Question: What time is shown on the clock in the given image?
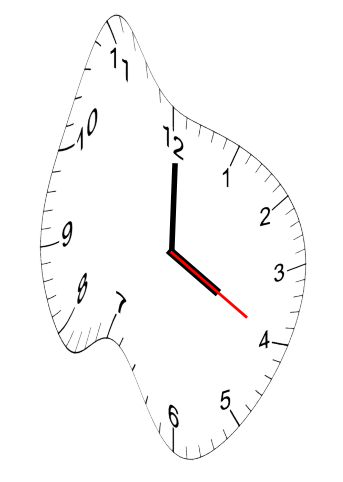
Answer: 04:00:20